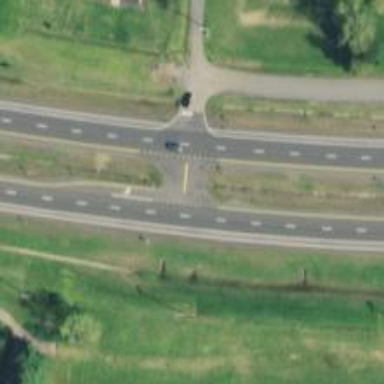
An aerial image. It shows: Trunk link highway.